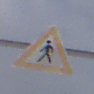
Verkehrszeichen: FussgaengerRechts
Umgebung: Outdoor, Nature
Tageszeit: MorningAfternoon
Wetter: PartlyCloudy
Licht: Natural
Jahreszeit: Winter
Kontrast: HighContrast